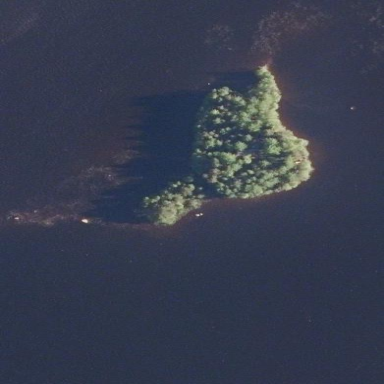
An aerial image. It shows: Islet.